Question: I have updated my Ubuntu box to 11.10 and then Eclipse also have been updated to 3.7.0 Indigo with CDT 8.0.1
Then the following problem occurs:

I have included the vector header file but the compiler said that 'Symbol 'vector' could not be resolved'. I also defined '#define int Comparable', but Eclipse also said 'Symbol 'Comparable' could not be resolved' and so on....
Although lots of errors occur, compiling was finished successfully!
I have tried to use g++ to compile the code, it had no problem.
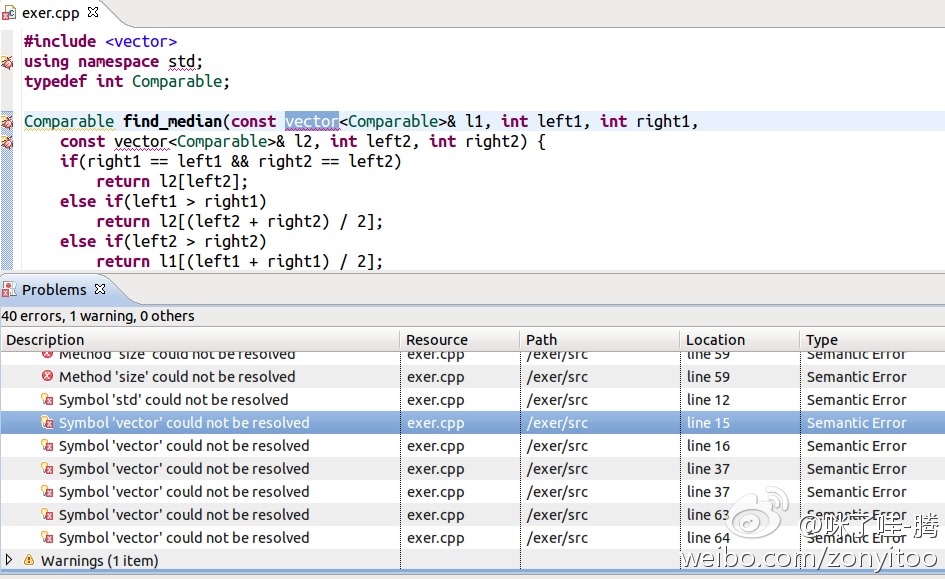
Answer: Time after time a crash of Eclipse, the VM or the computer or even just long months of development start to wear down the stability of the workspace where Eclipse stores everything.
Check the '<workspace dir>\.metadata' directory to get an idea of just how much Eclipse generates and stores in your workspace. Every time you add a plugin, upgrade a plugin, remove a plugin that puts and changes information in your workspace.
A proof is that this issue usually comes just after upgrading Eclipse. (In my case to Indigo).
The easiest way to fix up a dusty workspace is using the <URL> command line argument to the eclipse.exe executable.
Eclipse help docs tell us what this command does:
> if set to "true", any cached data used by the OSGi framework and
eclipse runtime will be wiped clean. This will clean the caches used
to store bundle dependency resolution and eclipse extension registry
data. Using this option will force eclipse to reinitialize these
caches.
There are three ways one can use the '-clean' command line argument:
1. Edit the eclipse.ini file located in your and add it as the first argument on the first line.
2. Edit the shortcut you use to start Eclipse and add it as the first argument.
3. Create a batch or shell script that calls the Eclipse executable with the -clean argument.
The advantage of step 3 is you can keep the script around and use it each time you want to clean out the workspace.
This <URL> solved the problem to me!Hope it can help everybody else.